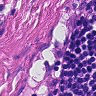
Metastatic tissue present: yes